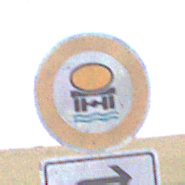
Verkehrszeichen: VerbotFahrzeugeWassergefaehrdenderLadung
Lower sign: RichtungsangabeDurchPfeile5
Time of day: Midday
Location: Outdoor (Nature)
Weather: PartlyCloudy
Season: NotSpecified
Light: Natural